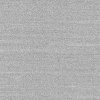
Atmospheric dust classification: dusty